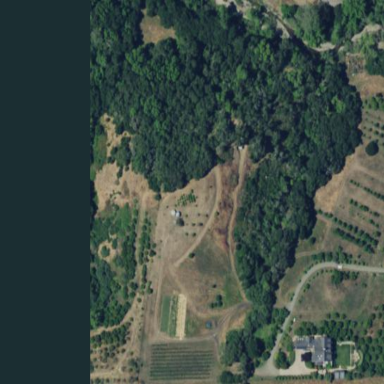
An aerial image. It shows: Orchard.